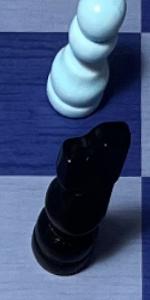
Label: Knight_Black